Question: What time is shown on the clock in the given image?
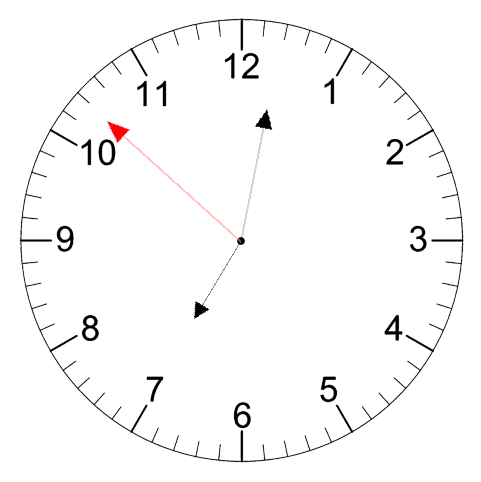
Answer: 07:01:52